Question: I'm trying to create a menu, in which the last menu item (with different class) will stick automatically to the right corner of the menu. I'm attaching a screenshot for this. There are a few menu items on the left and the last item should somehow count the rest of the available space on the right in the menu div, add this space as padding to the right and display a background in whole area ON HOVER (see the screen to understand this please)

Is something like this possible?
Thanks a lot
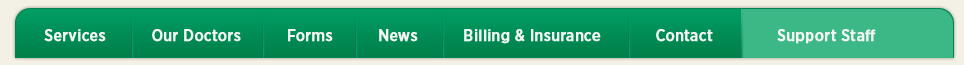
Answer: See if this will work for you: <URL>
It relies on the fact that non-floated elements get pushed out of the way of floated elements, so by simply not floating it the last element fill up the rest of the space.
'''
<ul id="menu">
<li><a href="#">Services</a></li>
<li><a href="#">Doctors</a></li>
<li><a href="#">Hospitals</a></li>
<li><a href="#">Roasted Chicken</a></li>
<li class="last"><a href="#">Customer Service</a></li>
</ul>
'''
'''
#menu {
width: 600px;
}
#menu li {
float: left;
}
#menu li a {
display: block;
padding: 6px 14px 7px;
color: #fefefe;
background-color: #333;
float: left;
}
#menu li a:hover {
background-color: #666;
}
#menu li.last {
float: none;
}
#menu li.last a {
text-align: center;
float: none;
}
'''
I've made some changes to make it work smoother on IE6, by floating the anchors too.
<URL>
If anybody else needs this and do not need to support IE6 and below, you can get rid of those two properties.